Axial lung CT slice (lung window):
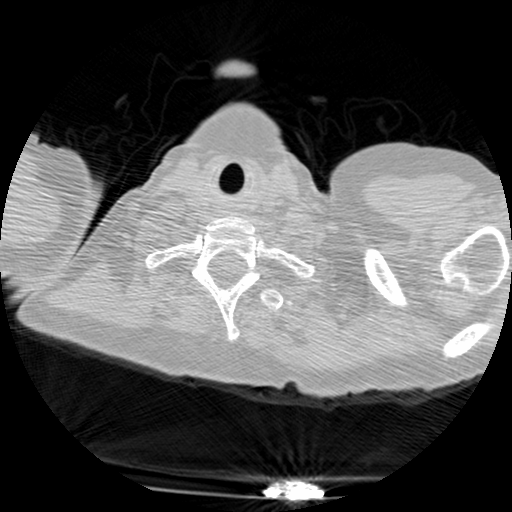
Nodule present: no